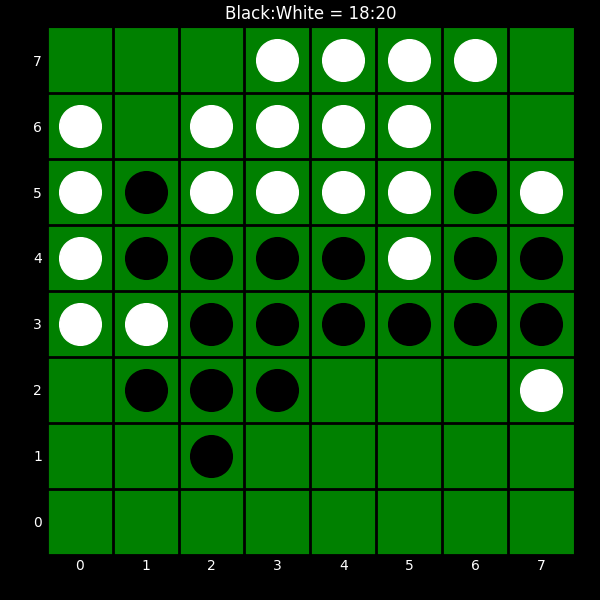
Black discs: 18
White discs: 20